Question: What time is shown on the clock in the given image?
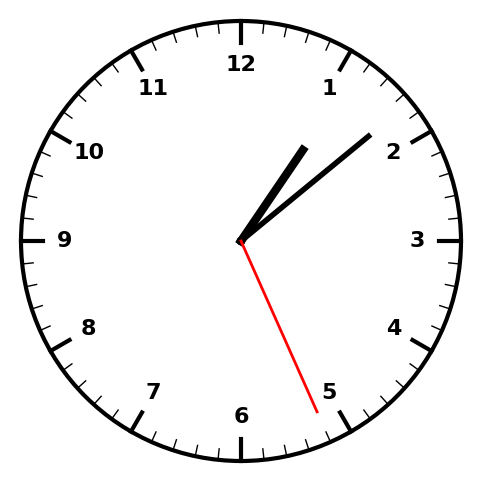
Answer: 01:08:26